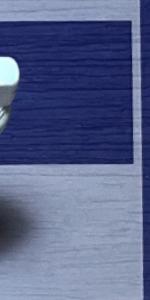
Label: Empty